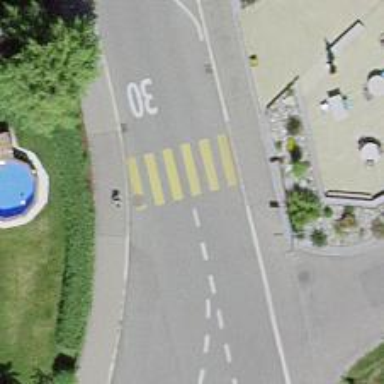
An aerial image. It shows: Zebra crossing on the road.